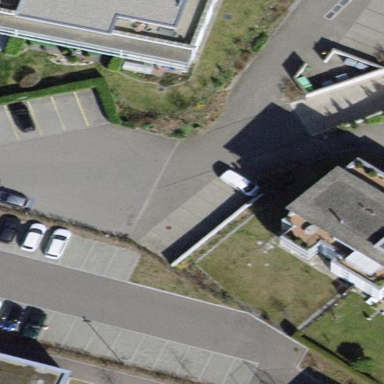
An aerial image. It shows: Street-side parking area.